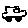
Label: car